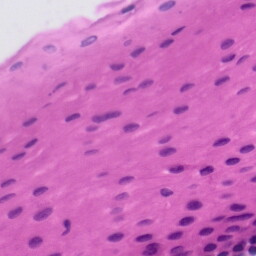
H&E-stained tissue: Tonsil